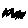
Label: zigzag